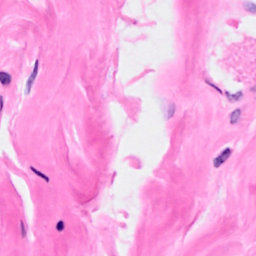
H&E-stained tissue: Breast